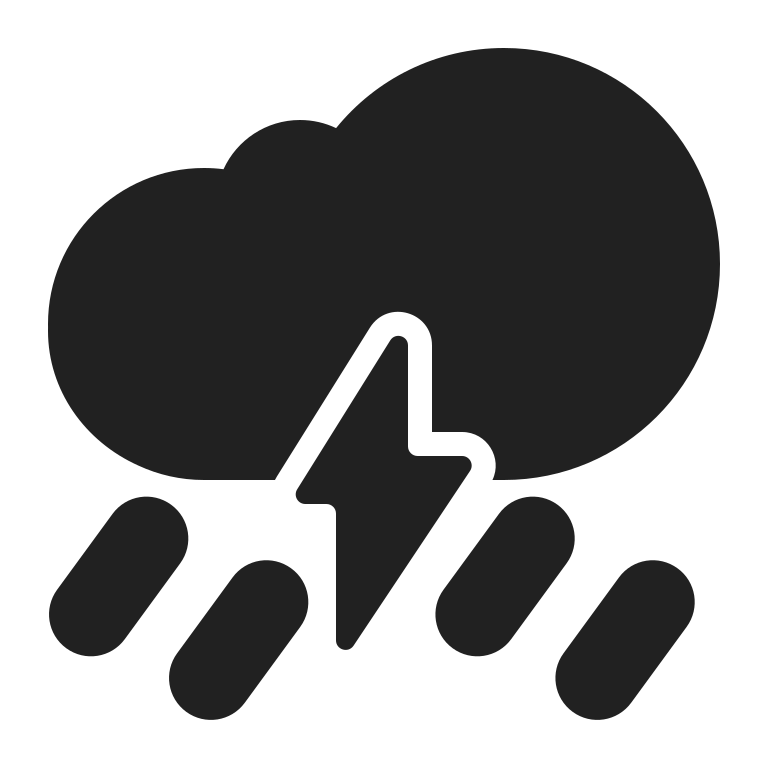
cloud with lightning and rain high contrast